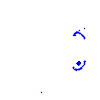
Particle: kaon